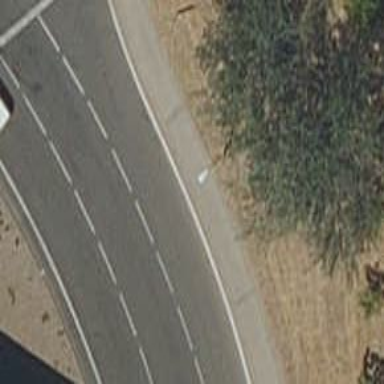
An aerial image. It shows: Kerb serving as barrier.